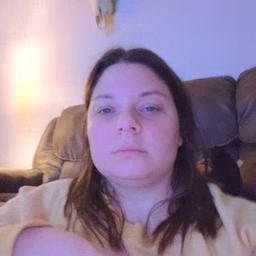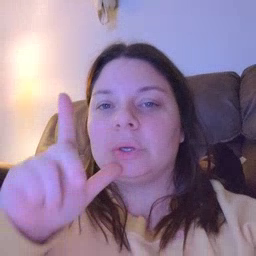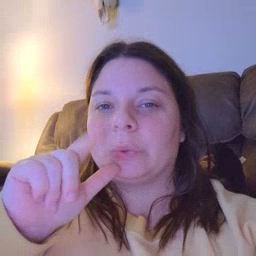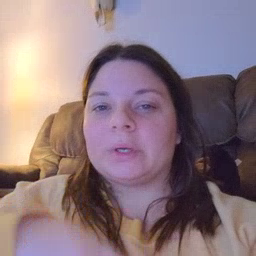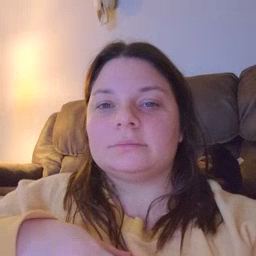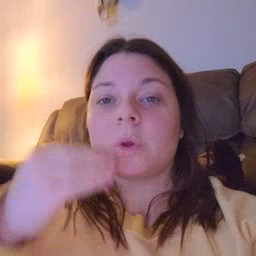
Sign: who